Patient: sex M, age 30
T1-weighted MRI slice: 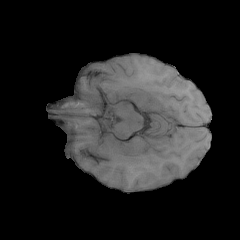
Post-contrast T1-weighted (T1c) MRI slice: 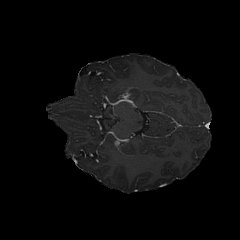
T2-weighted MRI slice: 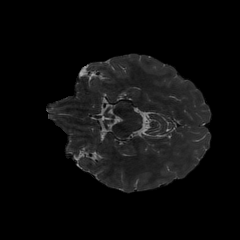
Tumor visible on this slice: no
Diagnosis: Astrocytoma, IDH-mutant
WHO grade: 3